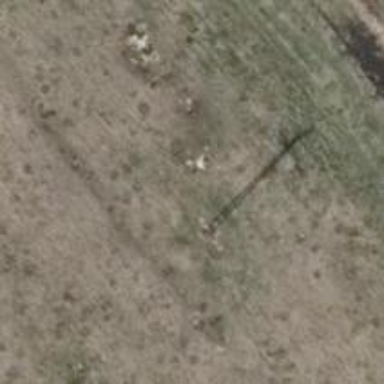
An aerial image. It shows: Power pole.